Field crop: maize
Growth stage: 2
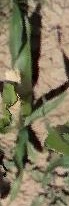
Species: maize